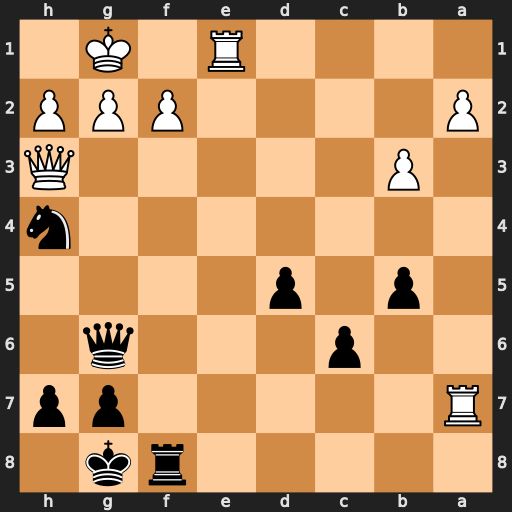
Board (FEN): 5rk1/R5pp/2p3q1/1p1p4/7n/1P5Q/P4PPP/4R1K1
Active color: b
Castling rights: -
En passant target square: -
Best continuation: Nf3+ Qxf3 Rxf3